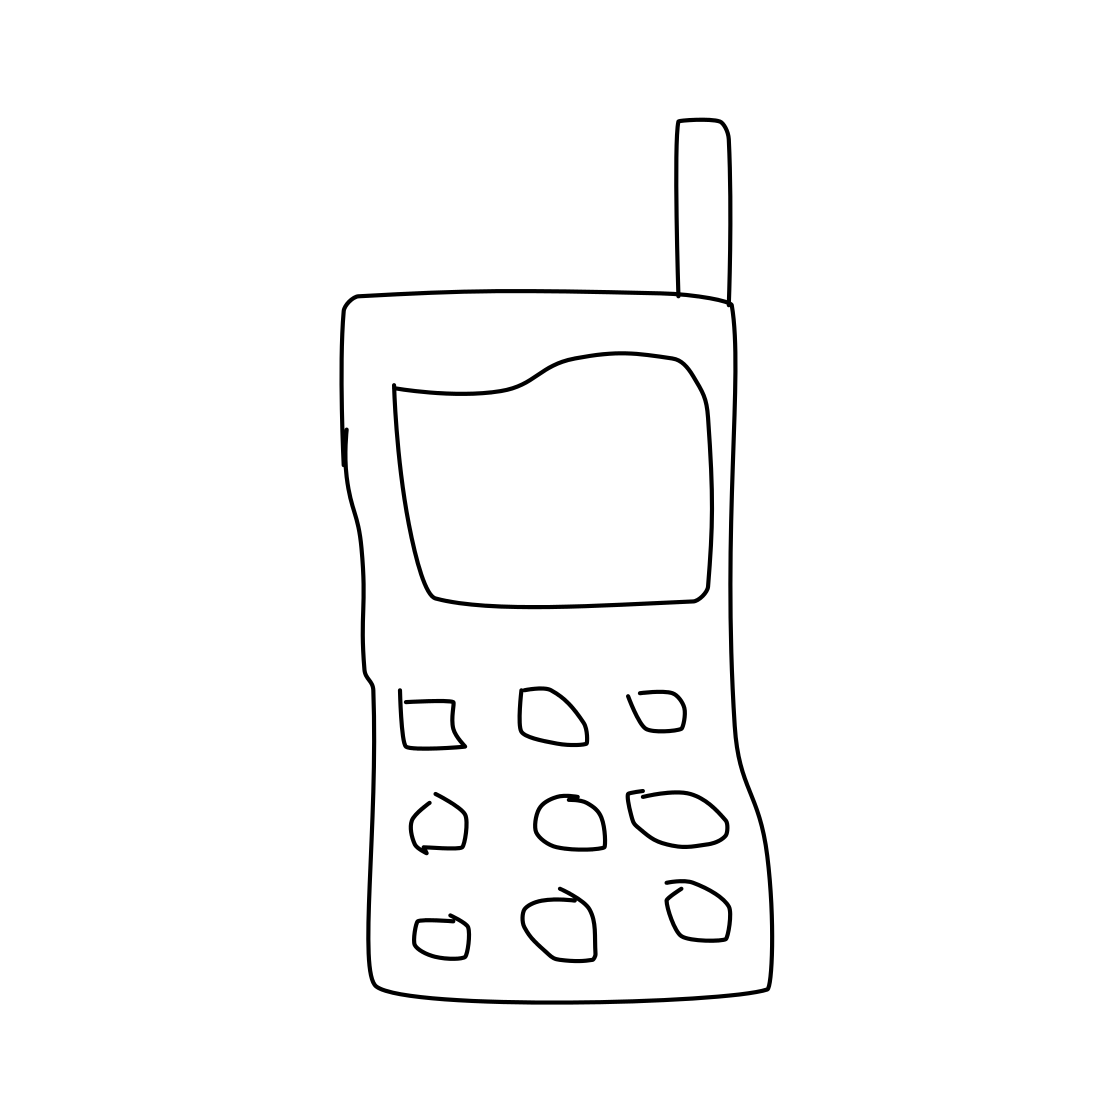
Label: cell phone